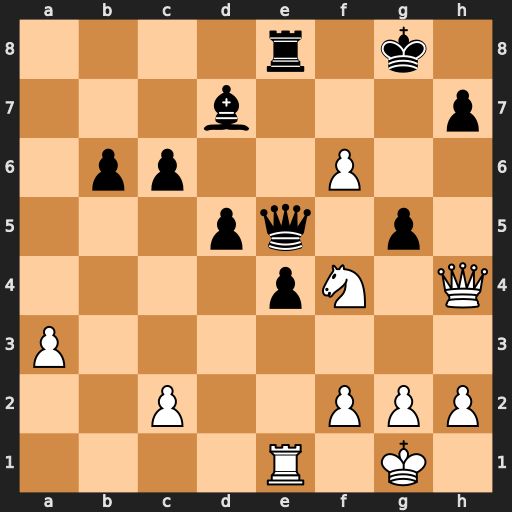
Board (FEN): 4r1k1/3b3p/1pp2P2/3pq1p1/4pN1Q/P7/2P2PPP/4R1K1
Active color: w
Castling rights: -
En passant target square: -
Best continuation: Qh6 Qxf6 Qxf6